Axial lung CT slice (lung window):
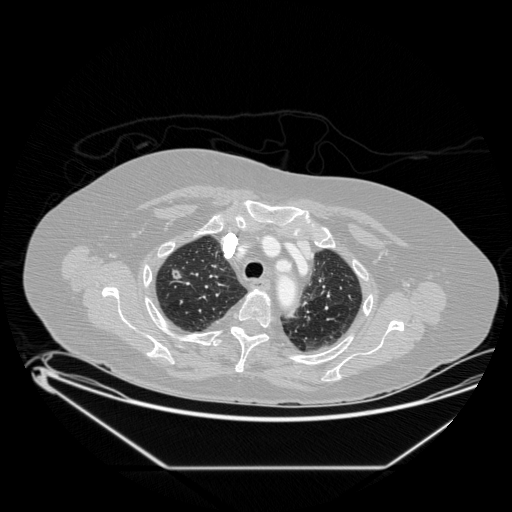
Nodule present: yes
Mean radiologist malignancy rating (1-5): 3